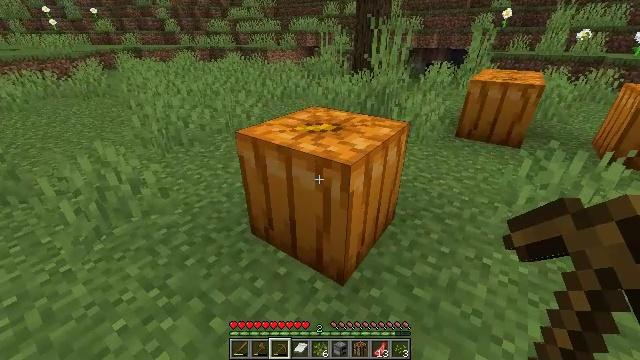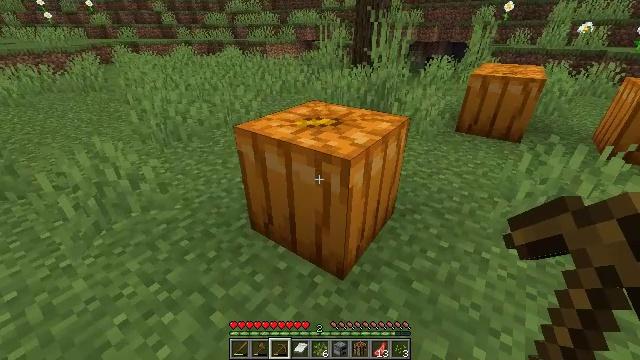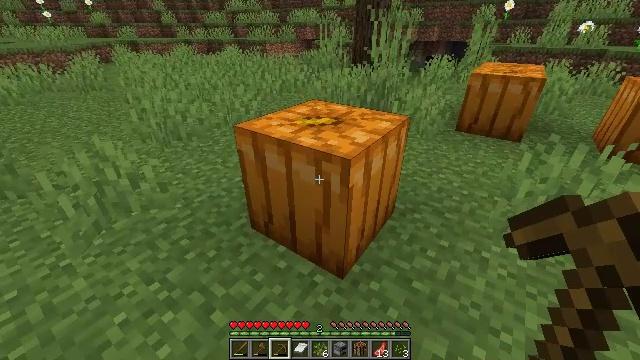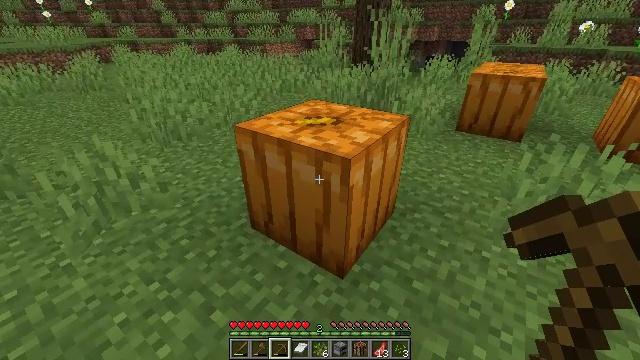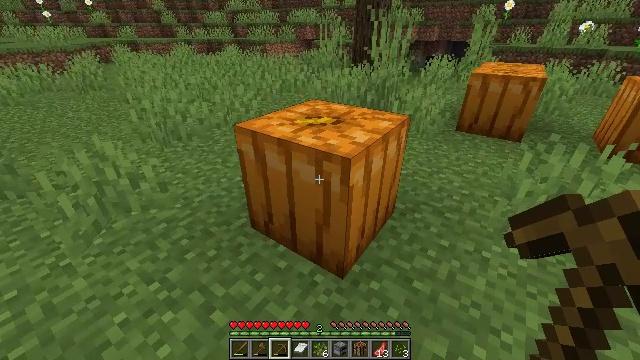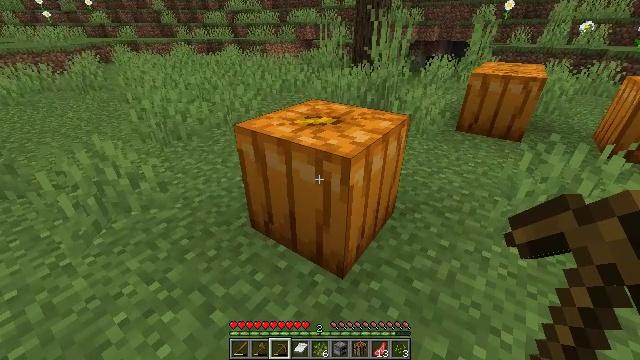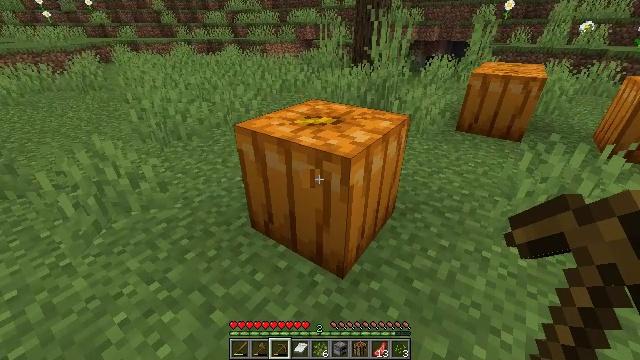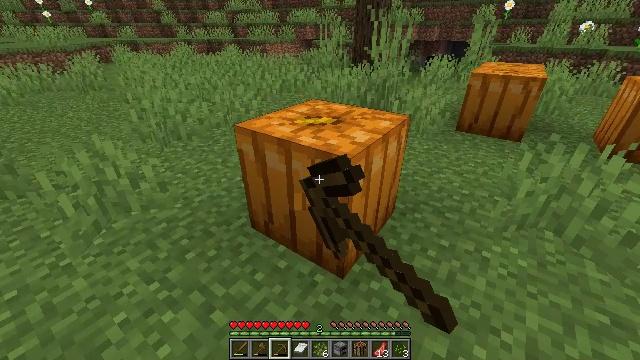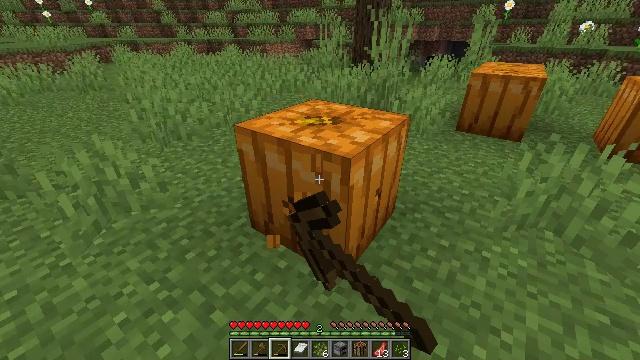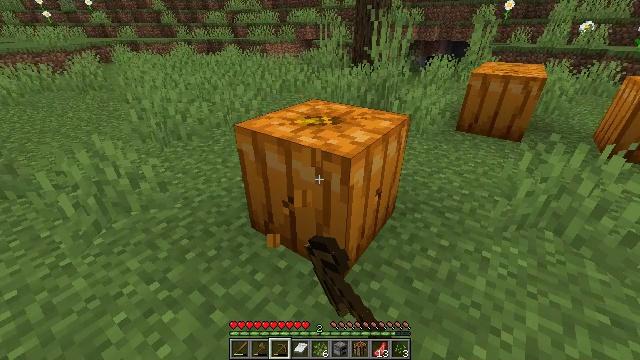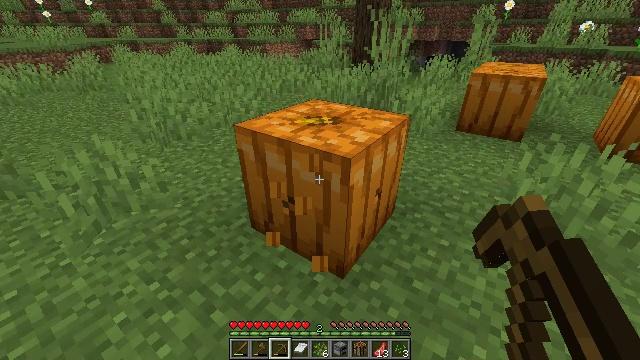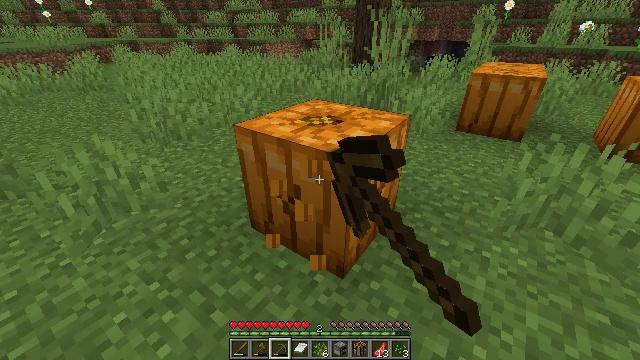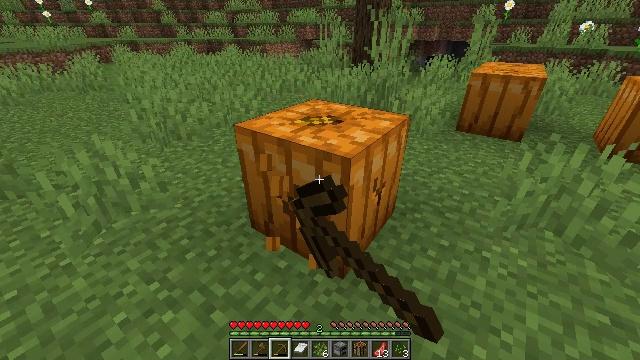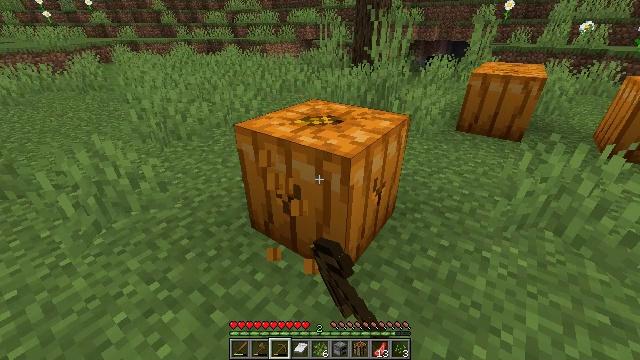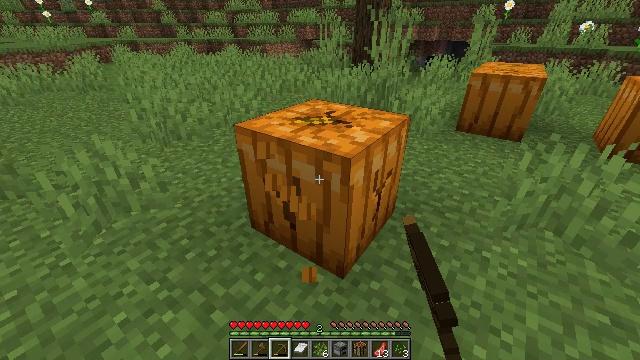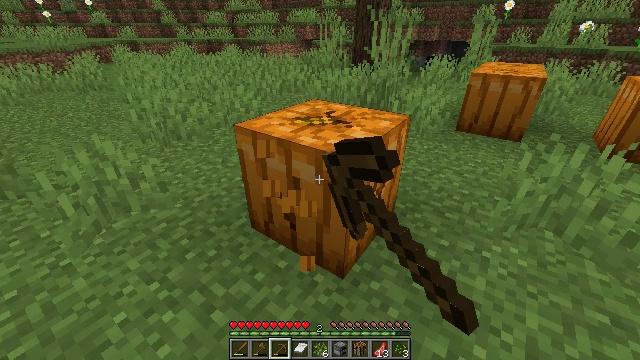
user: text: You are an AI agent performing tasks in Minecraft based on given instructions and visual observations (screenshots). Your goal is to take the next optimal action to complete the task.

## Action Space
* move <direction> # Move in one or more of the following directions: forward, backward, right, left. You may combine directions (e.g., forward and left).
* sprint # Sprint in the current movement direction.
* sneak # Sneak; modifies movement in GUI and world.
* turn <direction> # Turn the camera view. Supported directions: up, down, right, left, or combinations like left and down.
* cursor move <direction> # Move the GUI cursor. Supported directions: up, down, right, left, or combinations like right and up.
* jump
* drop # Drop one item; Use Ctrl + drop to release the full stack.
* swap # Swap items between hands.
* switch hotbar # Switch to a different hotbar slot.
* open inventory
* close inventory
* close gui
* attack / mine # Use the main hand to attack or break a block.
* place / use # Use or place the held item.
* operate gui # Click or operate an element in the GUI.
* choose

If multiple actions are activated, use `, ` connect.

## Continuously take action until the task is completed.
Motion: motion action
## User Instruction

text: Mine the pumpkin from the ground.
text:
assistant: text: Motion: turn down
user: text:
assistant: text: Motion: no_op
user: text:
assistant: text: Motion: no_op
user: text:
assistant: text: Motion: no_op
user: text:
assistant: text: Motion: no_op
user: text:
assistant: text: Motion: attack / mine
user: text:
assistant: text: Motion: attack / mine
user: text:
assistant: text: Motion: attack / mine
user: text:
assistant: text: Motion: attack / mine
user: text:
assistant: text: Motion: attack / mine
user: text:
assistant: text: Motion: attack / mine
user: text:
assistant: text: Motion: attack / mine
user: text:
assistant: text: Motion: attack / mine
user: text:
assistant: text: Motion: attack / mine
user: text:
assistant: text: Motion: attack / mine
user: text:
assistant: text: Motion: attack / mine
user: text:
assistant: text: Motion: attack / mine
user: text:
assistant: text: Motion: attack / mine
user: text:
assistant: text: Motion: attack / mine
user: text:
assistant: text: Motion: attack / mine
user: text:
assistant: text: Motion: attack / mine
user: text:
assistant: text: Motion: attack / mine
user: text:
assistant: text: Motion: attack / mine
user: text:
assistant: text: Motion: attack / mine
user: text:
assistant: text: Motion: attack / mine
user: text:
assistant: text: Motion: attack / mine
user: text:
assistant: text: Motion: attack / mine
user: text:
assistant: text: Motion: attack / mine
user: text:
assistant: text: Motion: attack / mine
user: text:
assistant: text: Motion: attack / mine